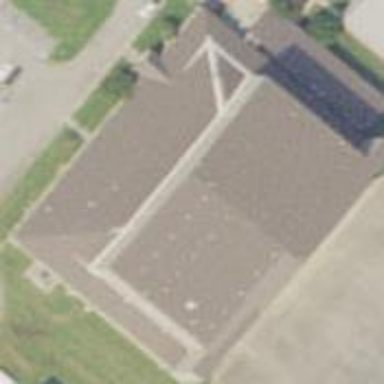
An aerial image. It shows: Hangar building located at airport.